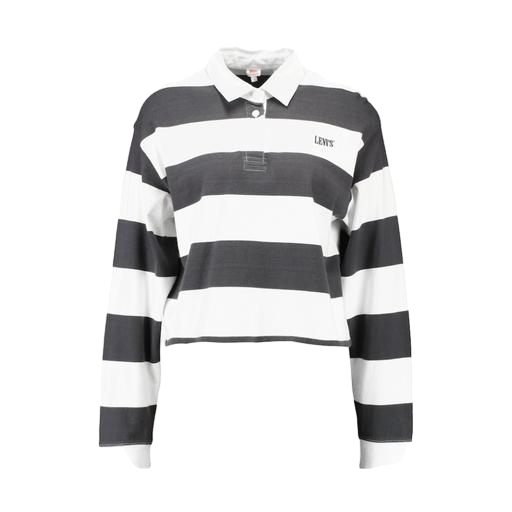
striped polo shirt, loose fit & different graphic, striped polo, white background